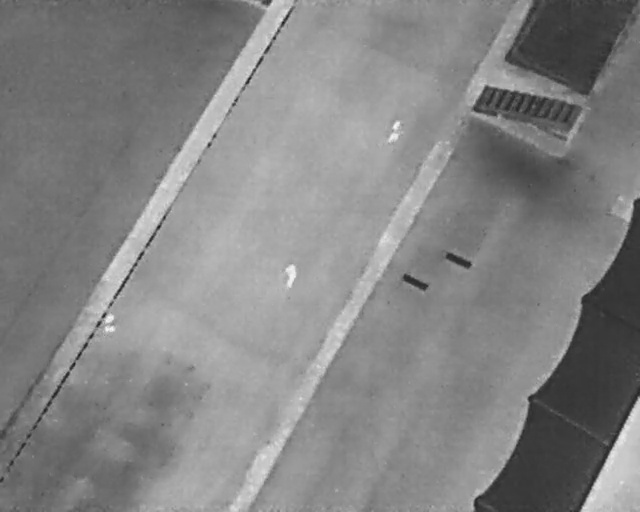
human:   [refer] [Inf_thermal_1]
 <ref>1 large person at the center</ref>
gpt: <box>[[42, 52, 47, 55, 2]]</box>